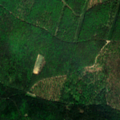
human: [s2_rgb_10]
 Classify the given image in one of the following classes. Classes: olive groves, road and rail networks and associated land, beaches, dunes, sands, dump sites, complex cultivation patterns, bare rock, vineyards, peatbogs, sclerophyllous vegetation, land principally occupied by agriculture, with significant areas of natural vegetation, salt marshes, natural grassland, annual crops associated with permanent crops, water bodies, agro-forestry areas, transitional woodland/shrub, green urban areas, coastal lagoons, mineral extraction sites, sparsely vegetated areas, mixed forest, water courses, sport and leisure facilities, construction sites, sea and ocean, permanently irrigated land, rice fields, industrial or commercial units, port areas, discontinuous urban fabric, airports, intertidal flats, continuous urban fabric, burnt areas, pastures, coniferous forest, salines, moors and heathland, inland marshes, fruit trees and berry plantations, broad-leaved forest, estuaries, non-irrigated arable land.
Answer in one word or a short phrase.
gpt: broad-leaved forest, coniferous forest, mixed forest